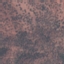
Land use / land cover: HerbaceousVegetation